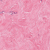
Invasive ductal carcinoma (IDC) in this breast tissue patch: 0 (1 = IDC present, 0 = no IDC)